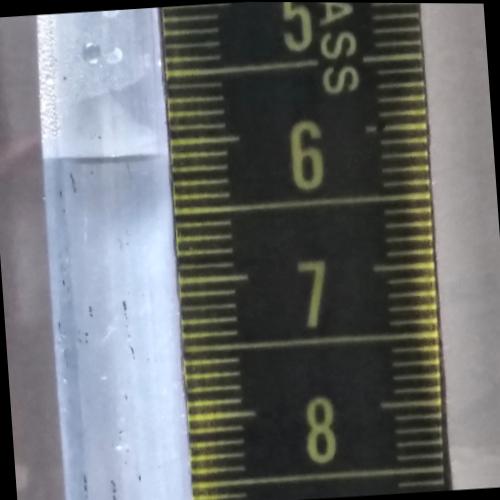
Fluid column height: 6.1 cm